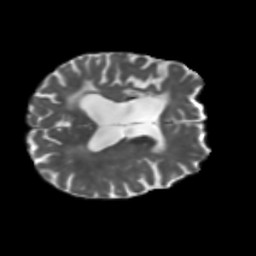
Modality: T2w
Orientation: axial
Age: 63
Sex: female
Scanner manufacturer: siemens
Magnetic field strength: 3 T
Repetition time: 5.47 s
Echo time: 0.0854 s